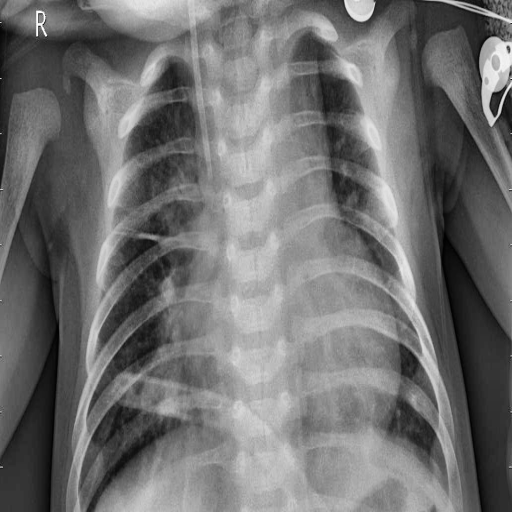
Finding: PNEUMONIA